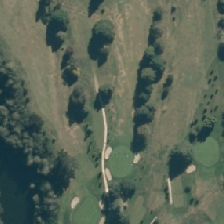
Land cover: urban_parkland